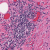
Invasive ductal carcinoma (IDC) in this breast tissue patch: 0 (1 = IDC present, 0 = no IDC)